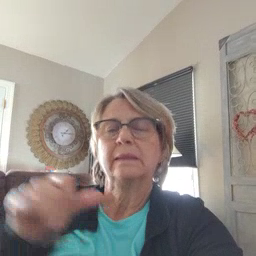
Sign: police